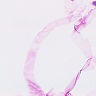
Metastatic tissue present: no